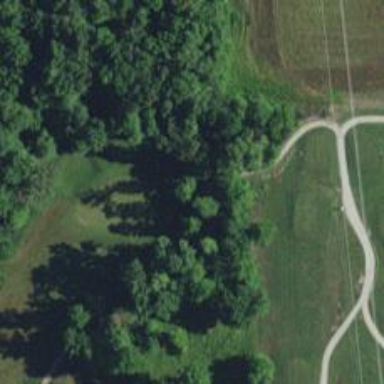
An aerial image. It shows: Golf cartpath that is also road path.